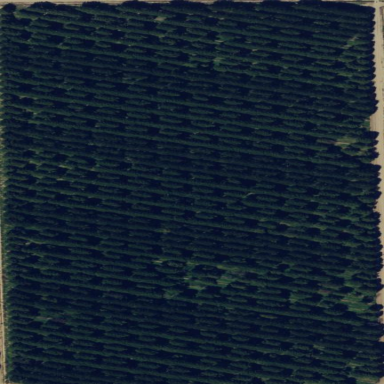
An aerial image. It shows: Orchard with broadleaved deciduous trees.